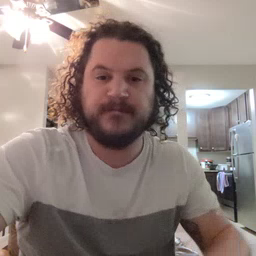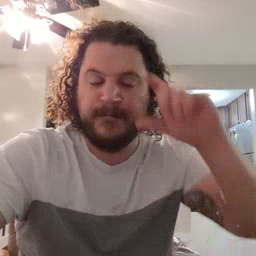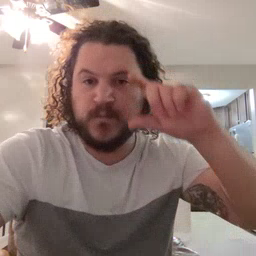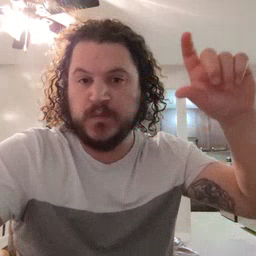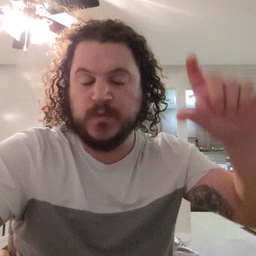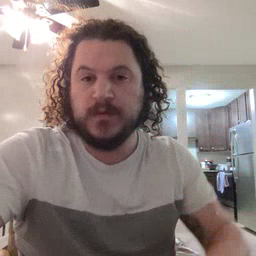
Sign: moon